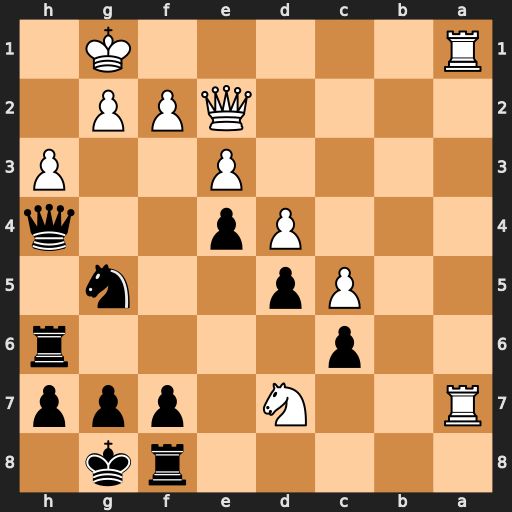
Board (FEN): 5rk1/R2N1ppp/2p4r/2Pp2n1/3Pp2q/4P2P/4QPP1/R5K1
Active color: b
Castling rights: -
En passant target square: -
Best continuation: Nxh3+ Kf1 Nf4 Ke1 Nxe2